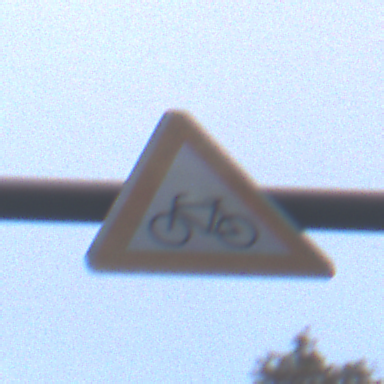
Verkehrszeichen: RadverkehrRechts
Umgebung: Outdoor, Nature
Tageszeit: SunriseSunset
Wetter: PartlyCloudy
Licht: Natural
Jahreszeit: Autumn
Kontrast: LowContrast